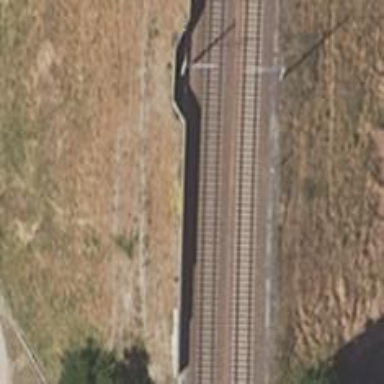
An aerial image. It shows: Railway signal.